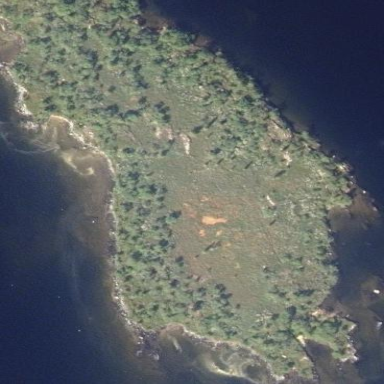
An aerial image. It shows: Islet.